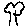
Label: tree